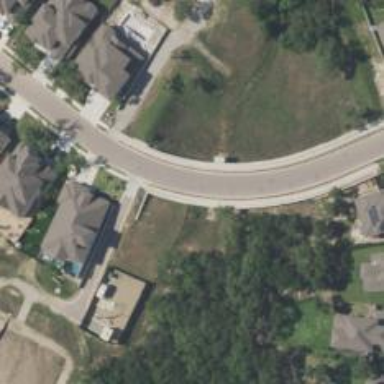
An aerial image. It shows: Footway with embankment.